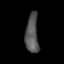
Tissue: lung
Cell type: Endothelial cells
Senescence score: 0.2158
Nuclear area (px): 503
Mean DAPI intensity: 84.676